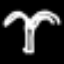
Label: palm tree